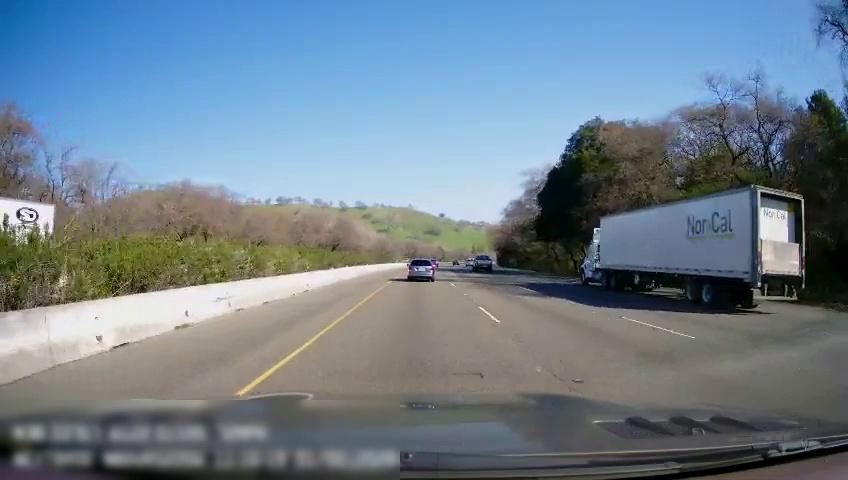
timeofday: Day
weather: Sunny
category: Drivable Space
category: Vehicles | Truck
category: Vehicles | Truck
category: Vehicles | Truck
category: Vehicles | SUV
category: Lanes | Current Lane
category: Lanes | Current Lane
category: Lanes | Alternate Lane